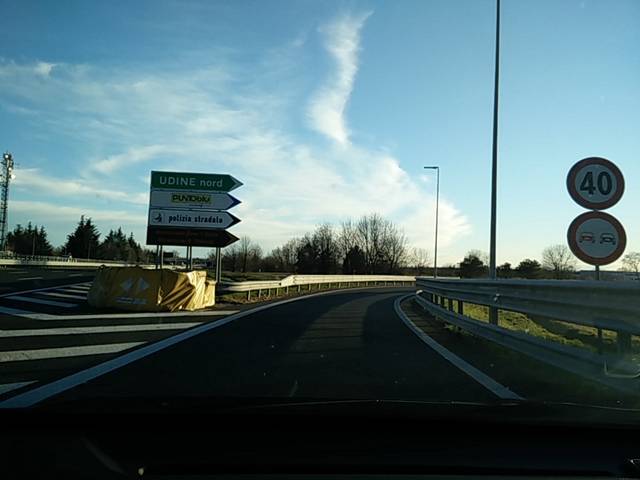
Region: Italy
Coordinates: 46.113, 13.205